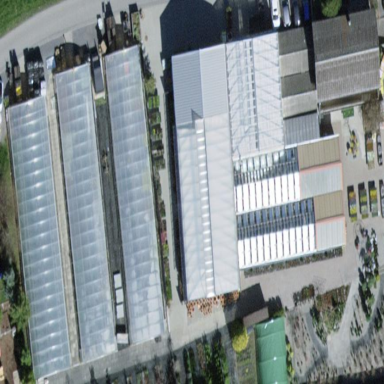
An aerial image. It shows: Garden centre housed in building.